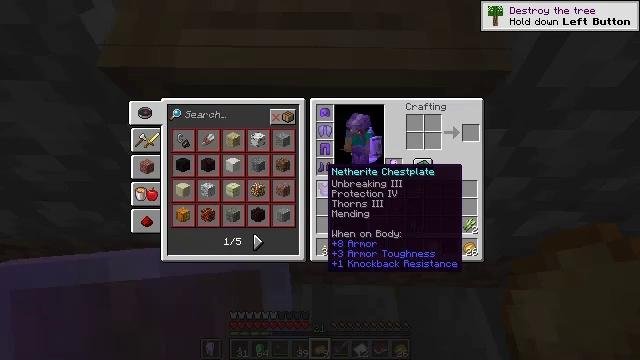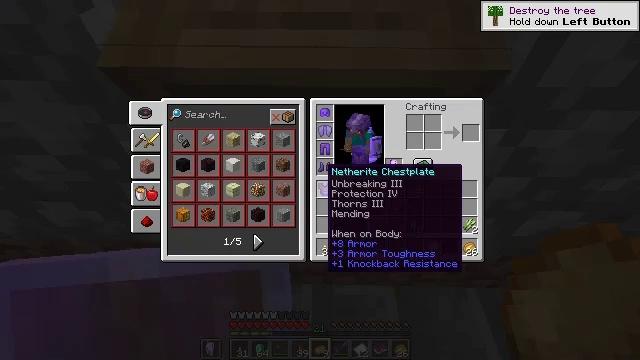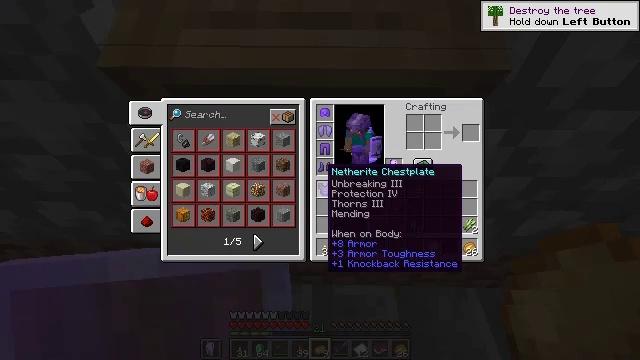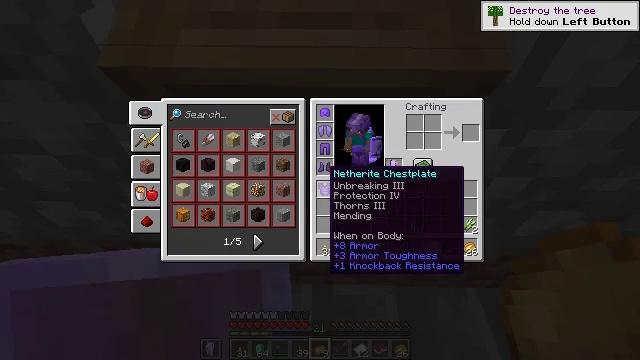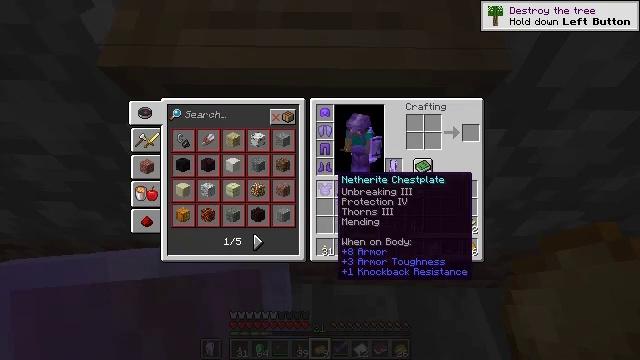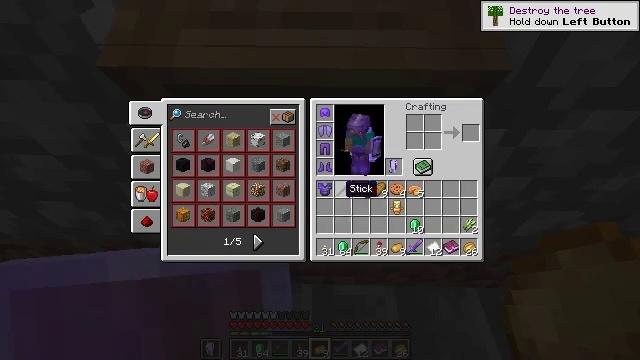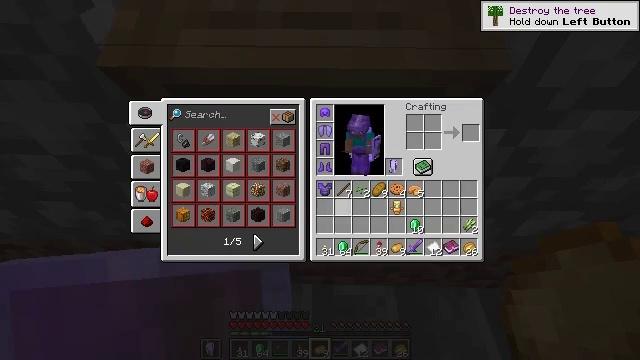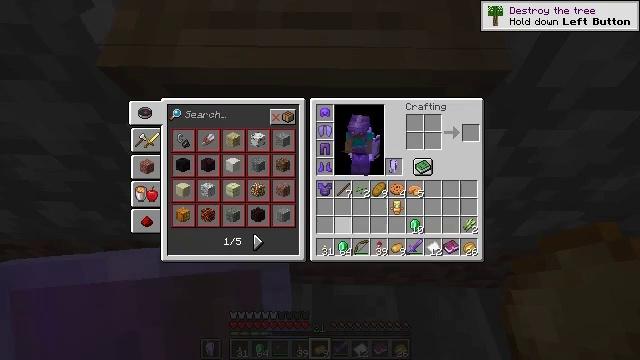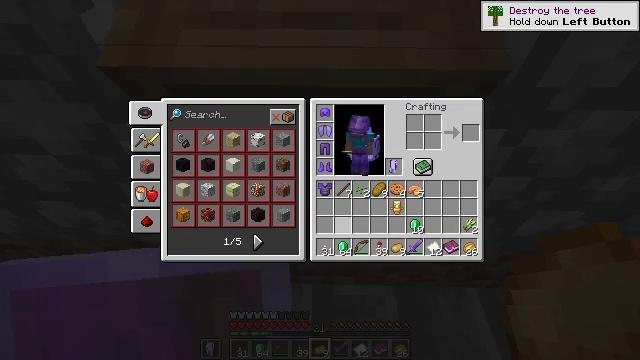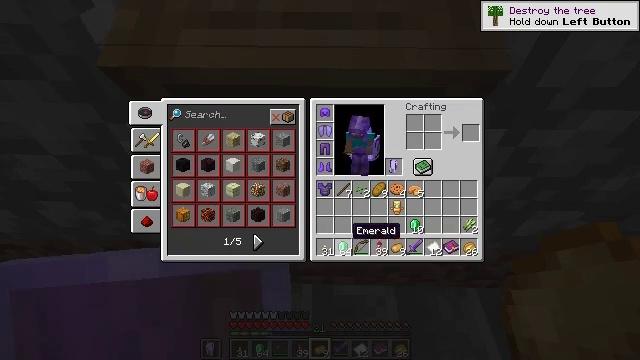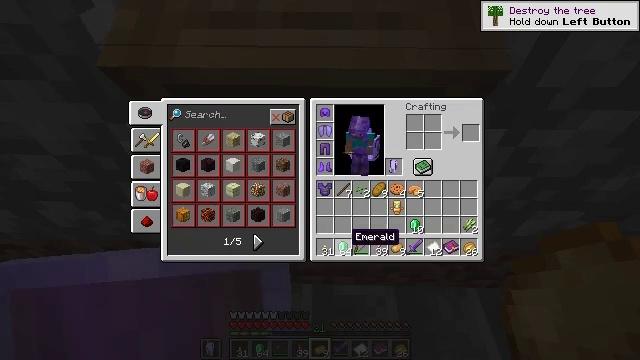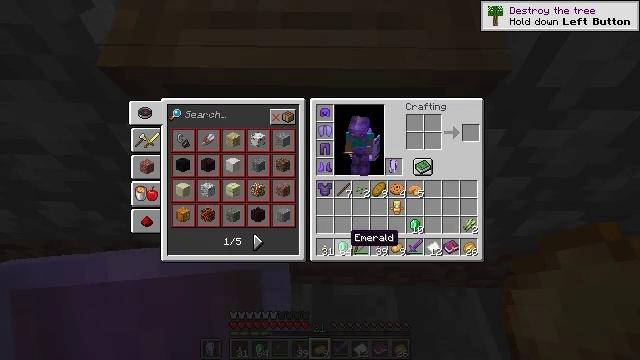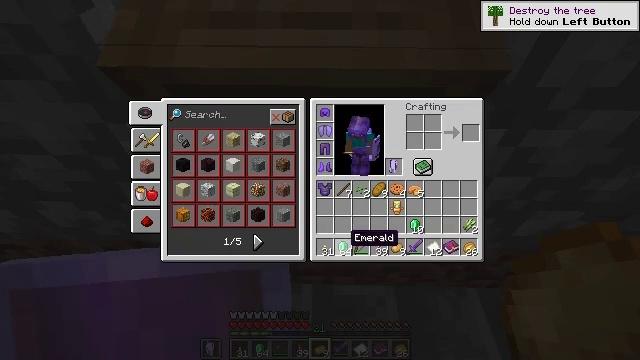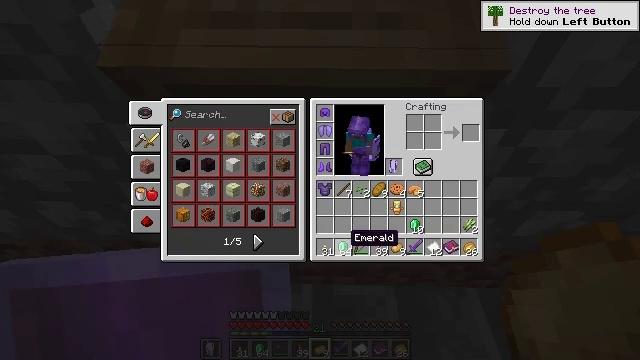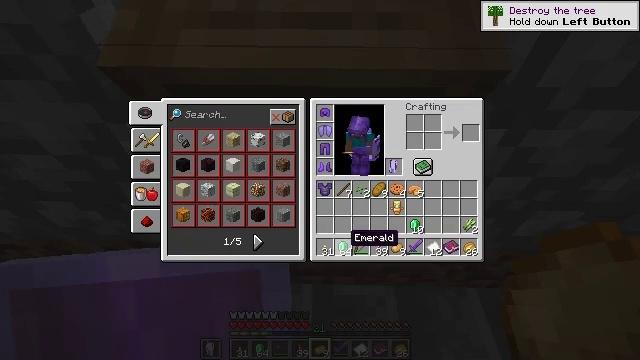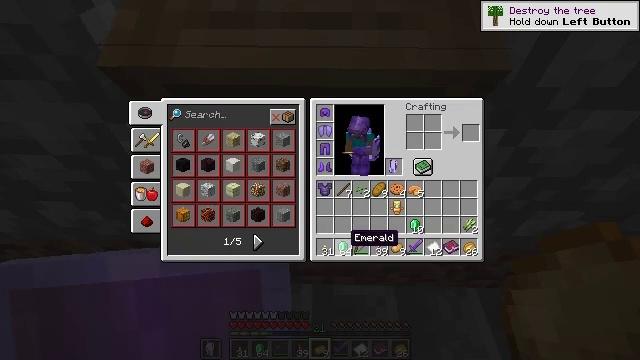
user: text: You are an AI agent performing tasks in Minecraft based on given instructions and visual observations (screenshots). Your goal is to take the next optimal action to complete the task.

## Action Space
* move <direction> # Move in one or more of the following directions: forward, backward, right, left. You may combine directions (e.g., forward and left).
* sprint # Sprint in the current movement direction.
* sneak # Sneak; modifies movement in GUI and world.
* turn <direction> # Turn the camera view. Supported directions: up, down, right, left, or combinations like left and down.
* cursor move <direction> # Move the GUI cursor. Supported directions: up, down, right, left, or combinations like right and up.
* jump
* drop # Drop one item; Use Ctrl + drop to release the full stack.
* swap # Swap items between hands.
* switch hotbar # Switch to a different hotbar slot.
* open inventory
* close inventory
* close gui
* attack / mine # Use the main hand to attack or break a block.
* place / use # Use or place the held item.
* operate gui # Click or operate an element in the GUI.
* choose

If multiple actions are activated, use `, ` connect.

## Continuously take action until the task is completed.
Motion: motion action
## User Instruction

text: Retrieve the lectern from the structure.
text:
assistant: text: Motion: open inventory
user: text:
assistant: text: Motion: open inventory
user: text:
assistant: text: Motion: no_op
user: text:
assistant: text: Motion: cursor move right
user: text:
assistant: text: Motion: cursor move right and down
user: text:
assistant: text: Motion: sneak, cursor move down
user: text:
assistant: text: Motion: sneak, cursor move down
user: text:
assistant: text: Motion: sneak, cursor move down
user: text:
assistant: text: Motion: sneak, cursor move down
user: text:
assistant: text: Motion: sneak
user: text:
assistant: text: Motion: sneak
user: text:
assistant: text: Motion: sneak
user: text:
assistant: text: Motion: sneak
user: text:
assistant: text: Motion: sneak
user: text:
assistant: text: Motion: sneak
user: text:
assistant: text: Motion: sneak
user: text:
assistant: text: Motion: sneak
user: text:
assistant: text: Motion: sneak
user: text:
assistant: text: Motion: sneak, choose
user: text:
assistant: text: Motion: sneak, choose
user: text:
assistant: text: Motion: sneak, choose
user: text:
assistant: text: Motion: sneak
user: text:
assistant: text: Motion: sneak
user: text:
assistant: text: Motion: sneak
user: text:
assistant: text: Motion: sneak
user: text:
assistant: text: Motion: sneak
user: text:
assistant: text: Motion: sneak
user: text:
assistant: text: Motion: sneak
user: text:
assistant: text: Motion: sneak
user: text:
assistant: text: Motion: no_op